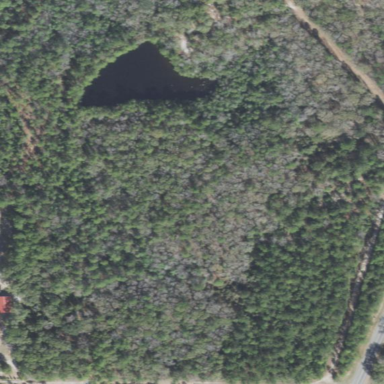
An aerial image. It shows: Mixed leaf woodland.